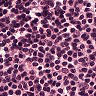
Metastatic tissue present: no